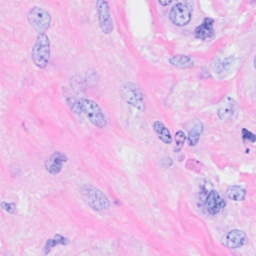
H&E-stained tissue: Breast